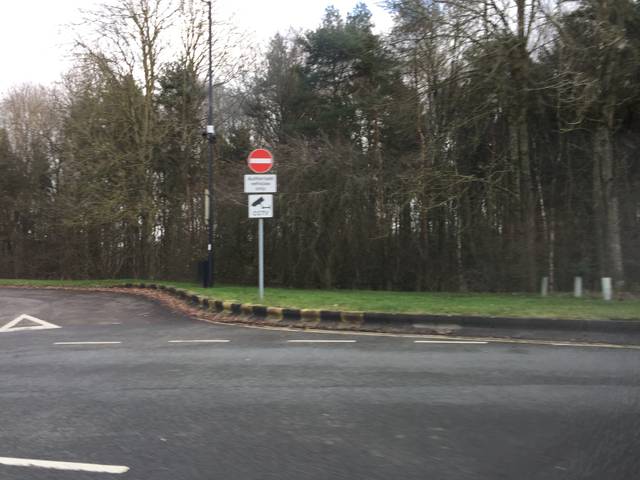
Region: United Kingdom
Coordinates: 51.658, -2.425